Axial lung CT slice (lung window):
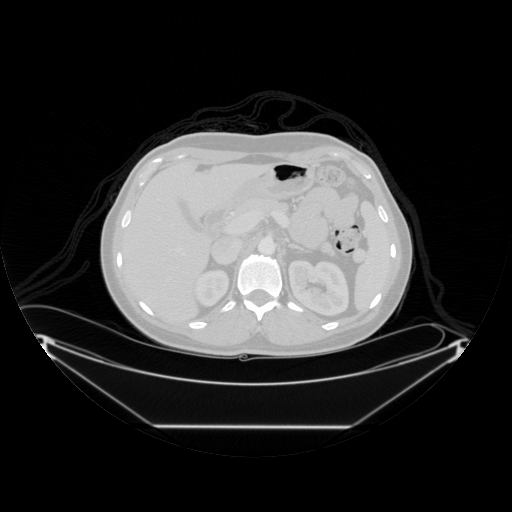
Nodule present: no